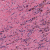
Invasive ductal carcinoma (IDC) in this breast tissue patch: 0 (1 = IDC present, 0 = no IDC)